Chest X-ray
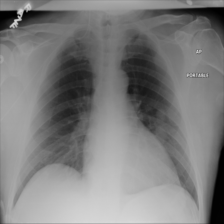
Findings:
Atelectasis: negative
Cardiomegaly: negative
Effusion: negative
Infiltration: negative
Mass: negative
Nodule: positive
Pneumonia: negative
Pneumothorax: negative
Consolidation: negative
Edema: negative
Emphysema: negative
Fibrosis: negative
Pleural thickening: negative
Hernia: negative